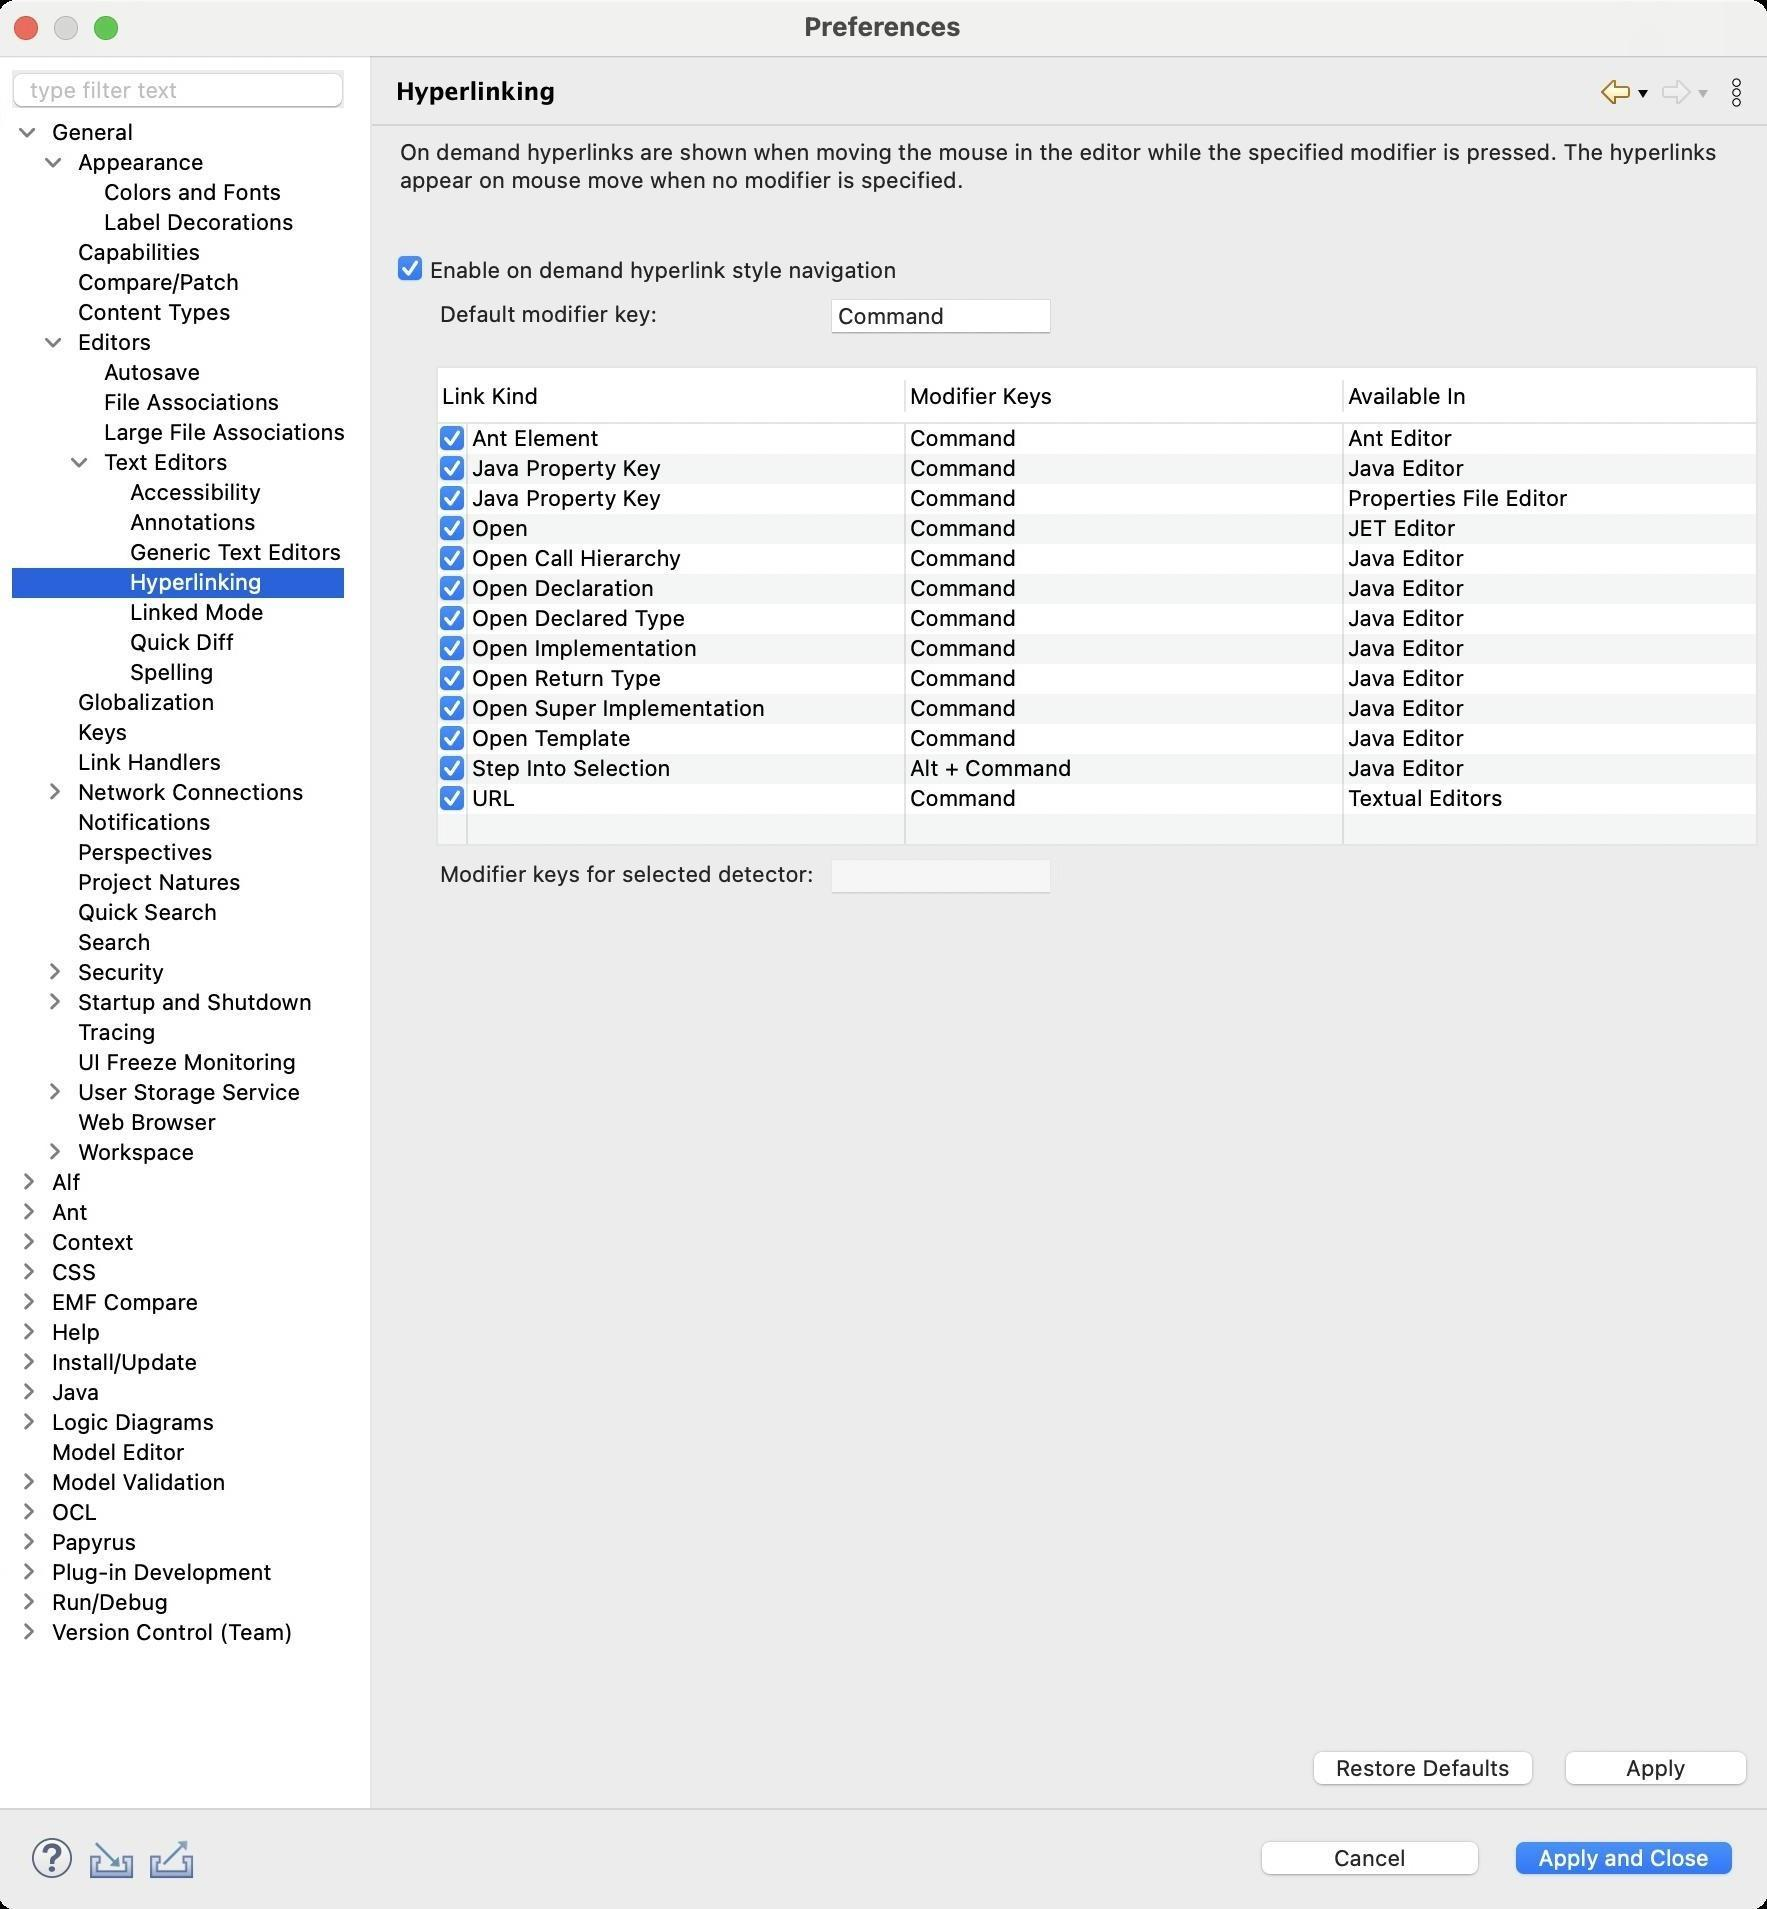
Accessibility tree:
{"name": "Preferences", "role": "AXWindow", "description": null, "role_description": "standard window", "value": null, "position": "480.00;95.00", "size": "885;955", "children": [{"name": "Apply_and_Close", "role": "AXButton", "description": null, "role_description": "button", "value": null, "position": "753.00;917.00", "size": "120;27", "children": []}, {"name": "Cancel", "role": "AXButton", "description": null, "role_description": "button", "value": null, "position": "626.00;917.00", "size": "120;27", "children": []}, {"name": null, "role": "AXToolbar", "description": null, "role_description": "toolbar", "value": null, "position": "12.00;915.00", "size": "90;30", "children": [{"name": "Help", "role": "AXCheckBox", "description": null, "role_description": "checkbox", "value": 0, "position": "12.00;915.00", "size": "30;30", "children": []}, {"name": "Import", "role": "AXButton", "description": null, "role_description": "button", "value": null, "position": "42.00;915.00", "size": "30;30", "children": []}, {"name": "Export", "role": "AXButton", "description": null, "role_description": "button", "value": null, "position": "72.00;915.00", "size": "30;30", "children": []}]}, {"name": null, "role": "AXScrollArea", "description": null, "role_description": "scroll area", "value": null, "position": "199.00;69.00", "size": "681;830", "children": [{"name": "Apply", "role": "AXButton", "description": null, "role_description": "button", "value": null, "position": "778.00;872.00", "size": "102;27", "children": []}, {"name": "Restore_Defaults", "role": "AXButton", "description": null, "role_description": "button", "value": null, "position": "652.00;872.00", "size": "121;27", "children": []}, {"name": null, "role": "AXTextField", "description": null, "role_description": "text field", "value": "", "position": "416.00;428.00", "size": "111;19", "children": []}, {"name": null, "role": "AXStaticText", "description": null, "role_description": "text", "value": "Modifier keys for selected detector:", "position": "219.00;430.00", "size": "192;14", "children": []}, {"name": null, "role": "AXScrollArea", "description": null, "role_description": "scroll area", "value": null, "position": "219.00;183.00", "size": "661;240", "children": [{"name": null, "role": "AXTable", "description": null, "role_description": "table", "value": null, "position": "220.00;212.00", "size": "672;210", "children": [{"name": null, "role": "AXRow", "description": null, "role_description": "table row", "value": null, "position": "220.00;212.00", "size": "672;15", "children": [{"name": "", "role": "AXCheckBox", "description": null, "role_description": "checkbox", "value": 1, "position": "220.00;212.00", "size": "14;14", "children": []}, {"name": null, "role": "AXStaticText", "description": null, "role_description": "text", "value": "Ant Element", "position": "235.00;212.00", "size": "218;14", "children": []}, {"name": null, "role": "AXStaticText", "description": null, "role_description": "text", "value": "Command", "position": "454.00;212.00", "size": "218;14", "children": []}, {"name": null, "role": "AXStaticText", "description": null, "role_description": "text", "value": "Ant Editor", "position": "673.00;212.00", "size": "218;14", "children": []}]}, {"name": null, "role": "AXRow", "description": null, "role_description": "table row", "value": null, "position": "220.00;227.00", "size": "672;15", "children": [{"name": "", "role": "AXCheckBox", "description": null, "role_description": "checkbox", "value": 1, "position": "220.00;227.00", "size": "14;14", "children": []}, {"name": null, "role": "AXStaticText", "description": null, "role_description": "text", "value": "Java Property Key", "position": "235.00;227.00", "size": "218;14", "children": []}, {"name": null, "role": "AXStaticText", "description": null, "role_description": "text", "value": "Command", "position": "454.00;227.00", "size": "218;14", "children": []}, {"name": null, "role": "AXStaticText", "description": null, "role_description": "text", "value": "Java Editor", "position": "673.00;227.00", "size": "218;14", "children": []}]}, {"name": null, "role": "AXRow", "description": null, "role_description": "table row", "value": null, "position": "220.00;242.00", "size": "672;15", "children": [{"name": "", "role": "AXCheckBox", "description": null, "role_description": "checkbox", "value": 1, "position": "220.00;242.00", "size": "14;14", "children": []}, {"name": null, "role": "AXStaticText", "description": null, "role_description": "text", "value": "Java Property Key", "position": "235.00;242.00", "size": "218;14", "children": []}, {"name": null, "role": "AXStaticText", "description": null, "role_description": "text", "value": "Command", "position": "454.00;242.00", "size": "218;14", "children": []}, {"name": null, "role": "AXStaticText", "description": null, "role_description": "text", "value": "Properties File Editor", "position": "673.00;242.00", "size": "218;14", "children": []}]}, {"name": null, "role": "AXRow", "description": null, "role_description": "table row", "value": null, "position": "220.00;257.00", "size": "672;15", "children": [{"name": "", "role": "AXCheckBox", "description": null, "role_description": "checkbox", "value": 1, "position": "220.00;257.00", "size": "14;14", "children": []}, {"name": null, "role": "AXStaticText", "description": null, "role_description": "text", "value": "Open", "position": "235.00;257.00", "size": "218;14", "children": []}, {"name": null, "role": "AXStaticText", "description": null, "role_description": "text", "value": "Command", "position": "454.00;257.00", "size": "218;14", "children": []}, {"name": null, "role": "AXStaticText", "description": null, "role_description": "text", "value": "JET Editor", "position": "673.00;257.00", "size": "218;14", "children": []}]}, {"name": null, "role": "AXRow", "description": null, "role_description": "table row", "value": null, "position": "220.00;272.00", "size": "672;15", "children": [{"name": "", "role": "AXCheckBox", "description": null, "role_description": "checkbox", "value": 1, "position": "220.00;272.00", "size": "14;14", "children": []}, {"name": null, "role": "AXStaticText", "description": null, "role_description": "text", "value": "Open Call Hierarchy", "position": "235.00;272.00", "size": "218;14", "children": []}, {"name": null, "role": "AXStaticText", "description": null, "role_description": "text", "value": "Command", "position": "454.00;272.00", "size": "218;14", "children": []}, {"name": null, "role": "AXStaticText", "description": null, "role_description": "text", "value": "Java Editor", "position": "673.00;272.00", "size": "218;14", "children": []}]}, {"name": null, "role": "AXRow", "description": null, "role_description": "table row", "value": null, "position": "220.00;287.00", "size": "672;15", "children": [{"name": "", "role": "AXCheckBox", "description": null, "role_description": "checkbox", "value": 1, "position": "220.00;287.00", "size": "14;14", "children": []}, {"name": null, "role": "AXStaticText", "description": null, "role_description": "text", "value": "Open Declaration", "position": "235.00;287.00", "size": "218;14", "children": []}, {"name": null, "role": "AXStaticText", "description": null, "role_description": "text", "value": "Command", "position": "454.00;287.00", "size": "218;14", "children": []}, {"name": null, "role": "AXStaticText", "description": null, "role_description": "text", "value": "Java Editor", "position": "673.00;287.00", "size": "218;14", "children": []}]}, {"name": null, "role": "AXRow", "description": null, "role_description": "table row", "value": null, "position": "220.00;302.00", "size": "672;15", "children": [{"name": "", "role": "AXCheckBox", "description": null, "role_description": "checkbox", "value": 1, "position": "220.00;302.00", "size": "14;14", "children": []}, {"name": null, "role": "AXStaticText", "description": null, "role_description": "text", "value": "Open Declared Type", "position": "235.00;302.00", "size": "218;14", "children": []}, {"name": null, "role": "AXStaticText", "description": null, "role_description": "text", "value": "Command", "position": "454.00;302.00", "size": "218;14", "children": []}, {"name": null, "role": "AXStaticText", "description": null, "role_description": "text", "value": "Java Editor", "position": "673.00;302.00", "size": "218;14", "children": []}]}, {"name": null, "role": "AXRow", "description": null, "role_description": "table row", "value": null, "position": "220.00;317.00", "size": "672;15", "children": [{"name": "", "role": "AXCheckBox", "description": null, "role_description": "checkbox", "value": 1, "position": "220.00;317.00", "size": "14;14", "children": []}, {"name": null, "role": "AXStaticText", "description": null, "role_description": "text", "value": "Open Implementation", "position": "235.00;317.00", "size": "218;14", "children": []}, {"name": null, "role": "AXStaticText", "description": null, "role_description": "text", "value": "Command", "position": "454.00;317.00", "size": "218;14", "children": []}, {"name": null, "role": "AXStaticText", "description": null, "role_description": "text", "value": "Java Editor", "position": "673.00;317.00", "size": "218;14", "children": []}]}, {"name": null, "role": "AXRow", "description": null, "role_description": "table row", "value": null, "position": "220.00;332.00", "size": "672;15", "children": [{"name": "", "role": "AXCheckBox", "description": null, "role_description": "checkbox", "value": 1, "position": "220.00;332.00", "size": "14;14", "children": []}, {"name": null, "role": "AXStaticText", "description": null, "role_description": "text", "value": "Open Return Type ", "position": "235.00;332.00", "size": "218;14", "children": []}, {"name": null, "role": "AXStaticText", "description": null, "role_description": "text", "value": "Command", "position": "454.00;332.00", "size": "218;14", "children": []}, {"name": null, "role": "AXStaticText", "description": null, "role_description": "text", "value": "Java Editor", "position": "673.00;332.00", "size": "218;14", "children": []}]}, {"name": null, "role": "AXRow", "description": null, "role_description": "table row", "value": null, "position": "220.00;347.00", "size": "672;15", "children": [{"name": "", "role": "AXCheckBox", "description": null, "role_description": "checkbox", "value": 1, "position": "220.00;347.00", "size": "14;14", "children": []}, {"name": null, "role": "AXStaticText", "description": null, "role_description": "text", "value": "Open Super Implementation ", "position": "235.00;347.00", "size": "218;14", "children": []}, {"name": null, "role": "AXStaticText", "description": null, "role_description": "text", "value": "Command", "position": "454.00;347.00", "size": "218;14", "children": []}, {"name": null, "role": "AXStaticText", "description": null, "role_description": "text", "value": "Java Editor", "position": "673.00;347.00", "size": "218;14", "children": []}]}, {"name": null, "role": "AXRow", "description": null, "role_description": "table row", "value": null, "position": "220.00;362.00", "size": "672;15", "children": [{"name": "", "role": "AXCheckBox", "description": null, "role_description": "checkbox", "value": 1, "position": "220.00;362.00", "size": "14;14", "children": []}, {"name": null, "role": "AXStaticText", "description": null, "role_description": "text", "value": "Open Template", "position": "235.00;362.00", "size": "218;14", "children": []}, {"name": null, "role": "AXStaticText", "description": null, "role_description": "text", "value": "Command", "position": "454.00;362.00", "size": "218;14", "children": []}, {"name": null, "role": "AXStaticText", "description": null, "role_description": "text", "value": "Java Editor", "position": "673.00;362.00", "size": "218;14", "children": []}]}, {"name": null, "role": "AXRow", "description": null, "role_description": "table row", "value": null, "position": "220.00;377.00", "size": "672;15", "children": [{"name": "", "role": "AXCheckBox", "description": null, "role_description": "checkbox", "value": 1, "position": "220.00;377.00", "size": "14;14", "children": []}, {"name": null, "role": "AXStaticText", "description": null, "role_description": "text", "value": "Step Into Selection", "position": "235.00;377.00", "size": "218;14", "children": []}, {"name": null, "role": "AXStaticText", "description": null, "role_description": "text", "value": "Alt + Command", "position": "454.00;377.00", "size": "218;14", "children": []}, {"name": null, "role": "AXStaticText", "description": null, "role_description": "text", "value": "Java Editor", "position": "673.00;377.00", "size": "218;14", "children": []}]}, {"name": null, "role": "AXRow", "description": null, "role_description": "table row", "value": null, "position": "220.00;392.00", "size": "672;15", "children": [{"name": "", "role": "AXCheckBox", "description": null, "role_description": "checkbox", "value": 1, "position": "220.00;392.00", "size": "14;14", "children": []}, {"name": null, "role": "AXStaticText", "description": null, "role_description": "text", "value": "URL", "position": "235.00;392.00", "size": "218;14", "children": []}, {"name": null, "role": "AXStaticText", "description": null, "role_description": "text", "value": "Command", "position": "454.00;392.00", "size": "218;14", "children": []}, {"name": null, "role": "AXStaticText", "description": null, "role_description": "text", "value": "Textual Editors", "position": "673.00;392.00", "size": "218;14", "children": []}]}, {"name": null, "role": "AXColumn", "description": null, "role_description": "column", "value": null, "position": "220.00;212.00", "size": "15;210", "children": []}, {"name": null, "role": "AXColumn", "description": null, "role_description": "column", "value": null, "position": "235.00;212.00", "size": "219;210", "children": []}, {"name": null, "role": "AXColumn", "description": null, "role_description": "column", "value": null, "position": "454.00;212.00", "size": "219;210", "children": []}, {"name": null, "role": "AXColumn", "description": null, "role_description": "column", "value": null, "position": "673.00;212.00", "size": "219;210", "children": []}, {"name": null, "role": "AXGroup", "description": null, "role_description": "group", "value": null, "position": "220.00;184.00", "size": "672;28", "children": [{"name": "", "role": "AXButton", "description": null, "role_description": "sort button", "value": null, "position": "220.00;184.00", "size": "0;28", "children": []}, {"name": "Link_Kind", "role": "AXButton", "description": null, "role_description": "sort button", "value": null, "position": "220.00;184.00", "size": "234;28", "children": []}, {"name": "Modifier_Keys", "role": "AXButton", "description": null, "role_description": "sort button", "value": null, "position": "454.00;184.00", "size": "219;28", "children": []}, {"name": "Available_In", "role": "AXButton", "description": null, "role_description": "sort button", "value": null, "position": "673.00;184.00", "size": "219;28", "children": []}]}]}, {"name": null, "role": "AXScrollBar", "description": null, "role_description": "scroll bar", "value": 0.0, "position": "220.00;406.00", "size": "659;16", "children": [{"name": null, "role": "AXValueIndicator", "description": null, "role_description": "value indicator", "value": 0.0, "position": "221.00;410.00", "size": "644;12", "children": []}, {"name": null, "role": "AXButton", "description": null, "role_description": "increment arrow button", "value": null, "position": "220.00;406.00", "size": "0;0", "children": []}, {"name": null, "role": "AXButton", "description": null, "role_description": "decrement arrow button", "value": null, "position": "220.00;406.00", "size": "0;0", "children": []}, {"name": null, "role": "AXButton", "description": null, "role_description": "increment page button", "value": null, "position": "865.50;410.00", "size": "14;12", "children": []}, {"name": null, "role": "AXButton", "description": null, "role_description": "decrement page button", "value": null, "position": "220.00;410.00", "size": "1;12", "children": []}]}]}, {"name": null, "role": "AXStaticText", "description": null, "role_description": "text", "value": "", "position": "199.00;172.00", "size": "681;6", "children": []}, {"name": null, "role": "AXTextField", "description": null, "role_description": "text field", "value": "Command", "position": "416.00;148.00", "size": "111;19", "children": []}, {"name": null, "role": "AXStaticText", "description": null, "role_description": "text", "value": "Default modifier key:", "position": "219.00;150.00", "size": "113;14", "children": []}, {"name": "Enable_on_demand_hyperlink_style_navigation", "role": "AXCheckBox", "description": null, "role_description": "checkbox", "value": 1, "position": "199.00;127.00", "size": "255;16", "children": []}, {"name": null, "role": "AXStaticText", "description": null, "role_description": "text", "value": "", "position": "199.00;116.00", "size": "681;6", "children": []}, {"name": null, "role": "AXStaticText", "description": null, "role_description": "text", "value": "On demand hyperlinks are shown when moving the mouse in the editor while the specified modifier is pressed. The hyperlinks appear on mouse move when no modifier is specified.\n", "position": "199.00;69.00", "size": "681;42", "children": []}]}, {"name": null, "role": "AXToolbar", "description": "", "role_description": "toolbar", "value": null, "position": "798.00;35.00", "size": "82;22", "children": [{"name": "Back_to_Generic_Text_Editors", "role": "AXMenuButton", "description": null, "role_description": "menu button", "value": null, "position": "798.00;35.00", "size": "22;22", "children": []}, {"name": "Forward", "role": "AXMenuButton", "description": null, "role_description": "menu button", "value": null, "position": "828.00;35.00", "size": "22;22", "children": []}, {"name": "Additional_Dialog_Actions", "role": "AXButton", "description": null, "role_description": "button", "value": null, "position": "858.00;35.00", "size": "22;22", "children": []}]}, {"name": null, "role": "AXStaticText", "description": "", "role_description": "text", "value": "Hyperlinking", "position": "196.00;35.00", "size": "595;21", "children": []}, {"name": null, "role": "AXSplitter", "description": null, "role_description": "splitter", "value": 180, "position": "180.00;28.00", "size": "5;876", "children": []}, {"name": null, "role": "AXScrollArea", "description": null, "role_description": "scroll area", "value": null, "position": "7.00;59.00", "size": "166;845", "children": [{"name": null, "role": "AXOutline", "description": null, "role_description": "outline", "value": null, "position": "7.00;59.00", "size": "167;845", "children": [{"name": null, "role": "AXRow", "description": null, "role_description": "outline row", "value": null, "position": "7.00;59.00", "size": "167;15", "children": [{"name": null, "role": "AXGroup", "description": null, "role_description": "group", "value": null, "position": "7.00;59.00", "size": "167;15", "children": [{"name": null, "role": "AXDisclosureTriangle", "description": null, "role_description": "disclosure triangle", "value": 1, "position": "9.00;59.00", "size": "12;14", "children": []}, {"name": null, "role": "AXStaticText", "description": null, "role_description": "text", "value": "General", "position": "25.00;59.00", "size": "148;14", "children": []}]}]}, {"name": null, "role": "AXRow", "description": null, "role_description": "outline row", "value": null, "position": "7.00;74.00", "size": "167;15", "children": [{"name": null, "role": "AXGroup", "description": null, "role_description": "group", "value": null, "position": "7.00;74.00", "size": "167;15", "children": [{"name": null, "role": "AXDisclosureTriangle", "description": null, "role_description": "disclosure triangle", "value": 1, "position": "22.00;74.00", "size": "12;14", "children": []}, {"name": null, "role": "AXStaticText", "description": null, "role_description": "text", "value": "Appearance", "position": "38.00;74.00", "size": "135;14", "children": []}]}]}, {"name": null, "role": "AXRow", "description": null, "role_description": "outline row", "value": null, "position": "7.00;89.00", "size": "167;15", "children": [{"name": null, "role": "AXStaticText", "description": null, "role_description": "text", "value": "Colors and Fonts", "position": "51.00;89.00", "size": "122;14", "children": []}]}, {"name": null, "role": "AXRow", "description": null, "role_description": "outline row", "value": null, "position": "7.00;104.00", "size": "167;15", "children": [{"name": null, "role": "AXStaticText", "description": null, "role_description": "text", "value": "Label Decorations", "position": "51.00;104.00", "size": "122;14", "children": []}]}, {"name": null, "role": "AXRow", "description": null, "role_description": "outline row", "value": null, "position": "7.00;119.00", "size": "167;15", "children": [{"name": null, "role": "AXStaticText", "description": null, "role_description": "text", "value": "Capabilities", "position": "38.00;119.00", "size": "135;14", "children": []}]}, {"name": null, "role": "AXRow", "description": null, "role_description": "outline row", "value": null, "position": "7.00;134.00", "size": "167;15", "children": [{"name": null, "role": "AXStaticText", "description": null, "role_description": "text", "value": "Compare/Patch", "position": "38.00;134.00", "size": "135;14", "children": []}]}, {"name": null, "role": "AXRow", "description": null, "role_description": "outline row", "value": null, "position": "7.00;149.00", "size": "167;15", "children": [{"name": null, "role": "AXStaticText", "description": null, "role_description": "text", "value": "Content Types", "position": "38.00;149.00", "size": "135;14", "children": []}]}, {"name": null, "role": "AXRow", "description": null, "role_description": "outline row", "value": null, "position": "7.00;164.00", "size": "167;15", "children": [{"name": null, "role": "AXGroup", "description": null, "role_description": "group", "value": null, "position": "7.00;164.00", "size": "167;15", "children": [{"name": null, "role": "AXDisclosureTriangle", "description": null, "role_description": "disclosure triangle", "value": 1, "position": "22.00;164.00", "size": "12;14", "children": []}, {"name": null, "role": "AXStaticText", "description": null, "role_description": "text", "value": "Editors", "position": "38.00;164.00", "size": "135;14", "children": []}]}]}, {"name": null, "role": "AXRow", "description": null, "role_description": "outline row", "value": null, "position": "7.00;179.00", "size": "167;15", "children": [{"name": null, "role": "AXStaticText", "description": null, "role_description": "text", "value": "Autosave", "position": "51.00;179.00", "size": "122;14", "children": []}]}, {"name": null, "role": "AXRow", "description": null, "role_description": "outline row", "value": null, "position": "7.00;194.00", "size": "167;15", "children": [{"name": null, "role": "AXStaticText", "description": null, "role_description": "text", "value": "File Associations", "position": "51.00;194.00", "size": "122;14", "children": []}]}, {"name": null, "role": "AXRow", "description": null, "role_description": "outline row", "value": null, "position": "7.00;209.00", "size": "167;15", "children": [{"name": null, "role": "AXStaticText", "description": null, "role_description": "text", "value": "Large File Associations", "position": "51.00;209.00", "size": "122;14", "children": []}]}, {"name": null, "role": "AXRow", "description": null, "role_description": "outline row", "value": null, "position": "7.00;224.00", "size": "167;15", "children": [{"name": null, "role": "AXGroup", "description": null, "role_description": "group", "value": null, "position": "7.00;224.00", "size": "167;15", "children": [{"name": null, "role": "AXDisclosureTriangle", "description": null, "role_description": "disclosure triangle", "value": 1, "position": "35.00;224.00", "size": "12;14", "children": []}, {"name": null, "role": "AXStaticText", "description": null, "role_description": "text", "value": "Text Editors", "position": "51.00;224.00", "size": "122;14", "children": []}]}]}, {"name": null, "role": "AXRow", "description": null, "role_description": "outline row", "value": null, "position": "7.00;239.00", "size": "167;15", "children": [{"name": null, "role": "AXStaticText", "description": null, "role_description": "text", "value": "Accessibility", "position": "64.00;239.00", "size": "109;14", "children": []}]}, {"name": null, "role": "AXRow", "description": null, "role_description": "outline row", "value": null, "position": "7.00;254.00", "size": "167;15", "children": [{"name": null, "role": "AXStaticText", "description": null, "role_description": "text", "value": "Annotations", "position": "64.00;254.00", "size": "109;14", "children": []}]}, {"name": null, "role": "AXRow", "description": null, "role_description": "outline row", "value": null, "position": "7.00;269.00", "size": "167;15", "children": [{"name": null, "role": "AXStaticText", "description": null, "role_description": "text", "value": "Generic Text Editors", "position": "64.00;269.00", "size": "109;14", "children": []}]}, {"name": null, "role": "AXRow", "description": null, "role_description": "outline row", "value": null, "position": "7.00;284.00", "size": "167;15", "children": [{"name": null, "role": "AXStaticText", "description": null, "role_description": "text", "value": "Hyperlinking", "position": "64.00;284.00", "size": "109;14", "children": []}]}, {"name": null, "role": "AXRow", "description": null, "role_description": "outline row", "value": null, "position": "7.00;299.00", "size": "167;15", "children": [{"name": null, "role": "AXStaticText", "description": null, "role_description": "text", "value": "Linked Mode", "position": "64.00;299.00", "size": "109;14", "children": []}]}, {"name": null, "role": "AXRow", "description": null, "role_description": "outline row", "value": null, "position": "7.00;314.00", "size": "167;15", "children": [{"name": null, "role": "AXStaticText", "description": null, "role_description": "text", "value": "Quick Diff", "position": "64.00;314.00", "size": "109;14", "children": []}]}, {"name": null, "role": "AXRow", "description": null, "role_description": "outline row", "value": null, "position": "7.00;329.00", "size": "167;15", "children": [{"name": null, "role": "AXStaticText", "description": null, "role_description": "text", "value": "Spelling", "position": "64.00;329.00", "size": "109;14", "children": []}]}, {"name": null, "role": "AXRow", "description": null, "role_description": "outline row", "value": null, "position": "7.00;344.00", "size": "167;15", "children": [{"name": null, "role": "AXStaticText", "description": null, "role_description": "text", "value": "Globalization", "position": "38.00;344.00", "size": "135;14", "children": []}]}, {"name": null, "role": "AXRow", "description": null, "role_description": "outline row", "value": null, "position": "7.00;359.00", "size": "167;15", "children": [{"name": null, "role": "AXStaticText", "description": null, "role_description": "text", "value": "Keys", "position": "38.00;359.00", "size": "135;14", "children": []}]}, {"name": null, "role": "AXRow", "description": null, "role_description": "outline row", "value": null, "position": "7.00;374.00", "size": "167;15", "children": [{"name": null, "role": "AXStaticText", "description": null, "role_description": "text", "value": "Link Handlers", "position": "38.00;374.00", "size": "135;14", "children": []}]}, {"name": null, "role": "AXRow", "description": null, "role_description": "outline row", "value": null, "position": "7.00;389.00", "size": "167;15", "children": [{"name": null, "role": "AXGroup", "description": null, "role_description": "group", "value": null, "position": "7.00;389.00", "size": "167;15", "children": [{"name": null, "role": "AXDisclosureTriangle", "description": null, "role_description": "disclosure triangle", "value": 0, "position": "22.00;389.00", "size": "12;14", "children": []}, {"name": null, "role": "AXStaticText", "description": null, "role_description": "text", "value": "Network Connections", "position": "38.00;389.00", "size": "135;14", "children": []}]}]}, {"name": null, "role": "AXRow", "description": null, "role_description": "outline row", "value": null, "position": "7.00;404.00", "size": "167;15", "children": [{"name": null, "role": "AXStaticText", "description": null, "role_description": "text", "value": "Notifications", "position": "38.00;404.00", "size": "135;14", "children": []}]}, {"name": null, "role": "AXRow", "description": null, "role_description": "outline row", "value": null, "position": "7.00;419.00", "size": "167;15", "children": [{"name": null, "role": "AXStaticText", "description": null, "role_description": "text", "value": "Perspectives", "position": "38.00;419.00", "size": "135;14", "children": []}]}, {"name": null, "role": "AXRow", "description": null, "role_description": "outline row", "value": null, "position": "7.00;434.00", "size": "167;15", "children": [{"name": null, "role": "AXStaticText", "description": null, "role_description": "text", "value": "Project Natures", "position": "38.00;434.00", "size": "135;14", "children": []}]}, {"name": null, "role": "AXRow", "description": null, "role_description": "outline row", "value": null, "position": "7.00;449.00", "size": "167;15", "children": [{"name": null, "role": "AXStaticText", "description": null, "role_description": "text", "value": "Quick Search", "position": "38.00;449.00", "size": "135;14", "children": []}]}, {"name": null, "role": "AXRow", "description": null, "role_description": "outline row", "value": null, "position": "7.00;464.00", "size": "167;15", "children": [{"name": null, "role": "AXStaticText", "description": null, "role_description": "text", "value": "Search", "position": "38.00;464.00", "size": "135;14", "children": []}]}, {"name": null, "role": "AXRow", "description": null, "role_description": "outline row", "value": null, "position": "7.00;479.00", "size": "167;15", "children": [{"name": null, "role": "AXGroup", "description": null, "role_description": "group", "value": null, "position": "7.00;479.00", "size": "167;15", "children": [{"name": null, "role": "AXDisclosureTriangle", "description": null, "role_description": "disclosure triangle", "value": 0, "position": "22.00;479.00", "size": "12;14", "children": []}, {"name": null, "role": "AXStaticText", "description": null, "role_description": "text", "value": "Security", "position": "38.00;479.00", "size": "135;14", "children": []}]}]}, {"name": null, "role": "AXRow", "description": null, "role_description": "outline row", "value": null, "position": "7.00;494.00", "size": "167;15", "children": [{"name": null, "role": "AXGroup", "description": null, "role_description": "group", "value": null, "position": "7.00;494.00", "size": "167;15", "children": [{"name": null, "role": "AXDisclosureTriangle", "description": null, "role_description": "disclosure triangle", "value": 0, "position": "22.00;494.00", "size": "12;14", "children": []}, {"name": null, "role": "AXStaticText", "description": null, "role_description": "text", "value": "Startup and Shutdown", "position": "38.00;494.00", "size": "135;14", "children": []}]}]}, {"name": null, "role": "AXRow", "description": null, "role_description": "outline row", "value": null, "position": "7.00;509.00", "size": "167;15", "children": [{"name": null, "role": "AXStaticText", "description": null, "role_description": "text", "value": "Tracing", "position": "38.00;509.00", "size": "135;14", "children": []}]}, {"name": null, "role": "AXRow", "description": null, "role_description": "outline row", "value": null, "position": "7.00;524.00", "size": "167;15", "children": [{"name": null, "role": "AXStaticText", "description": null, "role_description": "text", "value": "UI Freeze Monitoring", "position": "38.00;524.00", "size": "135;14", "children": []}]}, {"name": null, "role": "AXRow", "description": null, "role_description": "outline row", "value": null, "position": "7.00;539.00", "size": "167;15", "children": [{"name": null, "role": "AXGroup", "description": null, "role_description": "group", "value": null, "position": "7.00;539.00", "size": "167;15", "children": [{"name": null, "role": "AXDisclosureTriangle", "description": null, "role_description": "disclosure triangle", "value": 0, "position": "22.00;539.00", "size": "12;14", "children": []}, {"name": null, "role": "AXStaticText", "description": null, "role_description": "text", "value": "User Storage Service", "position": "38.00;539.00", "size": "135;14", "children": []}]}]}, {"name": null, "role": "AXRow", "description": null, "role_description": "outline row", "value": null, "position": "7.00;554.00", "size": "167;15", "children": [{"name": null, "role": "AXStaticText", "description": null, "role_description": "text", "value": "Web Browser", "position": "38.00;554.00", "size": "135;14", "children": []}]}, {"name": null, "role": "AXRow", "description": null, "role_description": "outline row", "value": null, "position": "7.00;569.00", "size": "167;15", "children": [{"name": null, "role": "AXGroup", "description": null, "role_description": "group", "value": null, "position": "7.00;569.00", "size": "167;15", "children": [{"name": null, "role": "AXDisclosureTriangle", "description": null, "role_description": "disclosure triangle", "value": 0, "position": "22.00;569.00", "size": "12;14", "children": []}, {"name": null, "role": "AXStaticText", "description": null, "role_description": "text", "value": "Workspace", "position": "38.00;569.00", "size": "135;14", "children": []}]}]}, {"name": null, "role": "AXRow", "description": null, "role_description": "outline row", "value": null, "position": "7.00;584.00", "size": "167;15", "children": [{"name": null, "role": "AXGroup", "description": null, "role_description": "group", "value": null, "position": "7.00;584.00", "size": "167;15", "children": [{"name": null, "role": "AXDisclosureTriangle", "description": null, "role_description": "disclosure triangle", "value": 0, "position": "9.00;584.00", "size": "12;14", "children": []}, {"name": null, "role": "AXStaticText", "description": null, "role_description": "text", "value": "Alf", "position": "25.00;584.00", "size": "148;14", "children": []}]}]}, {"name": null, "role": "AXRow", "description": null, "role_description": "outline row", "value": null, "position": "7.00;599.00", "size": "167;15", "children": [{"name": null, "role": "AXGroup", "description": null, "role_description": "group", "value": null, "position": "7.00;599.00", "size": "167;15", "children": [{"name": null, "role": "AXDisclosureTriangle", "description": null, "role_description": "disclosure triangle", "value": 0, "position": "9.00;599.00", "size": "12;14", "children": []}, {"name": null, "role": "AXStaticText", "description": null, "role_description": "text", "value": "Ant", "position": "25.00;599.00", "size": "148;14", "children": []}]}]}, {"name": null, "role": "AXRow", "description": null, "role_description": "outline row", "value": null, "position": "7.00;614.00", "size": "167;15", "children": [{"name": null, "role": "AXGroup", "description": null, "role_description": "group", "value": null, "position": "7.00;614.00", "size": "167;15", "children": [{"name": null, "role": "AXDisclosureTriangle", "description": null, "role_description": "disclosure triangle", "value": 0, "position": "9.00;614.00", "size": "12;14", "children": []}, {"name": null, "role": "AXStaticText", "description": null, "role_description": "text", "value": "Context", "position": "25.00;614.00", "size": "148;14", "children": []}]}]}, {"name": null, "role": "AXRow", "description": null, "role_description": "outline row", "value": null, "position": "7.00;629.00", "size": "167;15", "children": [{"name": null, "role": "AXGroup", "description": null, "role_description": "group", "value": null, "position": "7.00;629.00", "size": "167;15", "children": [{"name": null, "role": "AXDisclosureTriangle", "description": null, "role_description": "disclosure triangle", "value": 0, "position": "9.00;629.00", "size": "12;14", "children": []}, {"name": null, "role": "AXStaticText", "description": null, "role_description": "text", "value": "CSS", "position": "25.00;629.00", "size": "148;14", "children": []}]}]}, {"name": null, "role": "AXRow", "description": null, "role_description": "outline row", "value": null, "position": "7.00;644.00", "size": "167;15", "children": [{"name": null, "role": "AXGroup", "description": null, "role_description": "group", "value": null, "position": "7.00;644.00", "size": "167;15", "children": [{"name": null, "role": "AXDisclosureTriangle", "description": null, "role_description": "disclosure triangle", "value": 0, "position": "9.00;644.00", "size": "12;14", "children": []}, {"name": null, "role": "AXStaticText", "description": null, "role_description": "text", "value": "EMF Compare", "position": "25.00;644.00", "size": "148;14", "children": []}]}]}, {"name": null, "role": "AXRow", "description": null, "role_description": "outline row", "value": null, "position": "7.00;659.00", "size": "167;15", "children": [{"name": null, "role": "AXGroup", "description": null, "role_description": "group", "value": null, "position": "7.00;659.00", "size": "167;15", "children": [{"name": null, "role": "AXDisclosureTriangle", "description": null, "role_description": "disclosure triangle", "value": 0, "position": "9.00;659.00", "size": "12;14", "children": []}, {"name": null, "role": "AXStaticText", "description": null, "role_description": "text", "value": "Help", "position": "25.00;659.00", "size": "148;14", "children": []}]}]}, {"name": null, "role": "AXRow", "description": null, "role_description": "outline row", "value": null, "position": "7.00;674.00", "size": "167;15", "children": [{"name": null, "role": "AXGroup", "description": null, "role_description": "group", "value": null, "position": "7.00;674.00", "size": "167;15", "children": [{"name": null, "role": "AXDisclosureTriangle", "description": null, "role_description": "disclosure triangle", "value": 0, "position": "9.00;674.00", "size": "12;14", "children": []}, {"name": null, "role": "AXStaticText", "description": null, "role_description": "text", "value": "Install/Update", "position": "25.00;674.00", "size": "148;14", "children": []}]}]}, {"name": null, "role": "AXRow", "description": null, "role_description": "outline row", "value": null, "position": "7.00;689.00", "size": "167;15", "children": [{"name": null, "role": "AXGroup", "description": null, "role_description": "group", "value": null, "position": "7.00;689.00", "size": "167;15", "children": [{"name": null, "role": "AXDisclosureTriangle", "description": null, "role_description": "disclosure triangle", "value": 0, "position": "9.00;689.00", "size": "12;14", "children": []}, {"name": null, "role": "AXStaticText", "description": null, "role_description": "text", "value": "Java", "position": "25.00;689.00", "size": "148;14", "children": []}]}]}, {"name": null, "role": "AXRow", "description": null, "role_description": "outline row", "value": null, "position": "7.00;704.00", "size": "167;15", "children": [{"name": null, "role": "AXGroup", "description": null, "role_description": "group", "value": null, "position": "7.00;704.00", "size": "167;15", "children": [{"name": null, "role": "AXDisclosureTriangle", "description": null, "role_description": "disclosure triangle", "value": 0, "position": "9.00;704.00", "size": "12;14", "children": []}, {"name": null, "role": "AXStaticText", "description": null, "role_description": "text", "value": "Logic Diagrams", "position": "25.00;704.00", "size": "148;14", "children": []}]}]}, {"name": null, "role": "AXRow", "description": null, "role_description": "outline row", "value": null, "position": "7.00;719.00", "size": "167;15", "children": [{"name": null, "role": "AXStaticText", "description": null, "role_description": "text", "value": "Model Editor", "position": "25.00;719.00", "size": "148;14", "children": []}]}, {"name": null, "role": "AXRow", "description": null, "role_description": "outline row", "value": null, "position": "7.00;734.00", "size": "167;15", "children": [{"name": null, "role": "AXGroup", "description": null, "role_description": "group", "value": null, "position": "7.00;734.00", "size": "167;15", "children": [{"name": null, "role": "AXDisclosureTriangle", "description": null, "role_description": "disclosure triangle", "value": 0, "position": "9.00;734.00", "size": "12;14", "children": []}, {"name": null, "role": "AXStaticText", "description": null, "role_description": "text", "value": "Model Validation", "position": "25.00;734.00", "size": "148;14", "children": []}]}]}, {"name": null, "role": "AXRow", "description": null, "role_description": "outline row", "value": null, "position": "7.00;749.00", "size": "167;15", "children": [{"name": null, "role": "AXGroup", "description": null, "role_description": "group", "value": null, "position": "7.00;749.00", "size": "167;15", "children": [{"name": null, "role": "AXDisclosureTriangle", "description": null, "role_description": "disclosure triangle", "value": 0, "position": "9.00;749.00", "size": "12;14", "children": []}, {"name": null, "role": "AXStaticText", "description": null, "role_description": "text", "value": "OCL", "position": "25.00;749.00", "size": "148;14", "children": []}]}]}, {"name": null, "role": "AXRow", "description": null, "role_description": "outline row", "value": null, "position": "7.00;764.00", "size": "167;15", "children": [{"name": null, "role": "AXGroup", "description": null, "role_description": "group", "value": null, "position": "7.00;764.00", "size": "167;15", "children": [{"name": null, "role": "AXDisclosureTriangle", "description": null, "role_description": "disclosure triangle", "value": 0, "position": "9.00;764.00", "size": "12;14", "children": []}, {"name": null, "role": "AXStaticText", "description": null, "role_description": "text", "value": "Papyrus", "position": "25.00;764.00", "size": "148;14", "children": []}]}]}, {"name": null, "role": "AXRow", "description": null, "role_description": "outline row", "value": null, "position": "7.00;779.00", "size": "167;15", "children": [{"name": null, "role": "AXGroup", "description": null, "role_description": "group", "value": null, "position": "7.00;779.00", "size": "167;15", "children": [{"name": null, "role": "AXDisclosureTriangle", "description": null, "role_description": "disclosure triangle", "value": 0, "position": "9.00;779.00", "size": "12;14", "children": []}, {"name": null, "role": "AXStaticText", "description": null, "role_description": "text", "value": "Plug-in Development", "position": "25.00;779.00", "size": "148;14", "children": []}]}]}, {"name": null, "role": "AXRow", "description": null, "role_description": "outline row", "value": null, "position": "7.00;794.00", "size": "167;15", "children": [{"name": null, "role": "AXGroup", "description": null, "role_description": "group", "value": null, "position": "7.00;794.00", "size": "167;15", "children": [{"name": null, "role": "AXDisclosureTriangle", "description": null, "role_description": "disclosure triangle", "value": 0, "position": "9.00;794.00", "size": "12;14", "children": []}, {"name": null, "role": "AXStaticText", "description": null, "role_description": "text", "value": "Run/Debug", "position": "25.00;794.00", "size": "148;14", "children": []}]}]}, {"name": null, "role": "AXRow", "description": null, "role_description": "outline row", "value": null, "position": "7.00;809.00", "size": "167;15", "children": [{"name": null, "role": "AXGroup", "description": null, "role_description": "group", "value": null, "position": "7.00;809.00", "size": "167;15", "children": [{"name": null, "role": "AXDisclosureTriangle", "description": null, "role_description": "disclosure triangle", "value": 0, "position": "9.00;809.00", "size": "12;14", "children": []}, {"name": null, "role": "AXStaticText", "description": null, "role_description": "text", "value": "Version Control (Team)", "position": "25.00;809.00", "size": "148;14", "children": []}]}]}, {"name": null, "role": "AXColumn", "description": null, "role_description": "column", "value": null, "position": "7.00;59.00", "size": "167;845", "children": []}]}, {"name": null, "role": "AXScrollBar", "description": null, "role_description": "scroll bar", "value": 0.0, "position": "7.00;888.00", "size": "166;16", "children": [{"name": null, "role": "AXValueIndicator", "description": null, "role_description": "value indicator", "value": 0.0, "position": "8.00;892.00", "size": "163;12", "children": []}, {"name": null, "role": "AXButton", "description": null, "role_description": "increment arrow button", "value": null, "position": "7.00;888.00", "size": "0;0", "children": []}, {"name": null, "role": "AXButton", "description": null, "role_description": "decrement arrow button", "value": null, "position": "7.00;888.00", "size": "0;0", "children": []}, {"name": null, "role": "AXButton", "description": null, "role_description": "increment page button", "value": null, "position": "171.50;892.00", "size": "2;12", "children": []}, {"name": null, "role": "AXButton", "description": null, "role_description": "decrement page button", "value": null, "position": "7.00;892.00", "size": "1;12", "children": []}]}]}, {"name": "type_filter_text", "role": "AXTextField", "description": null, "role_description": "search text field", "value": "", "position": "7.00;35.00", "size": "166;19", "children": []}, {"name": null, "role": "AXButton", "description": null, "role_description": "close button", "value": null, "position": "7.00;6.00", "size": "14;16", "children": []}, {"name": null, "role": "AXButton", "description": null, "role_description": "zoom button", "value": null, "position": "47.00;6.00", "size": "14;16", "children": [{"name": null, "role": "AXGroup", "description": null, "role_description": "group", "value": null, "position": "47.00;6.00", "size": "14;16", "children": [{"name": null, "role": "AXGroup", "description": null, "role_description": "group", "value": null, "position": "47.00;6.00", "size": "14;16", "children": []}]}]}, {"name": null, "role": "AXButton", "description": null, "role_description": "minimize button", "value": null, "position": "27.00;6.00", "size": "14;16", "children": []}, {"name": null, "role": "AXStaticText", "description": null, "role_description": "text", "value": "Preferences", "position": "401.00;5.00", "size": "83;16", "children": []}]}